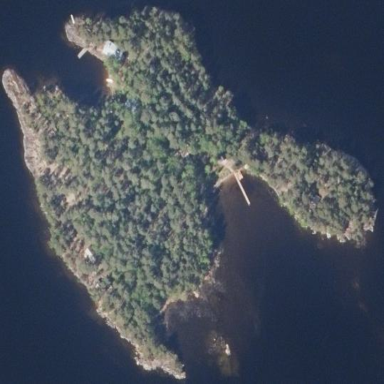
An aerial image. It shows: Island covered with woodland.